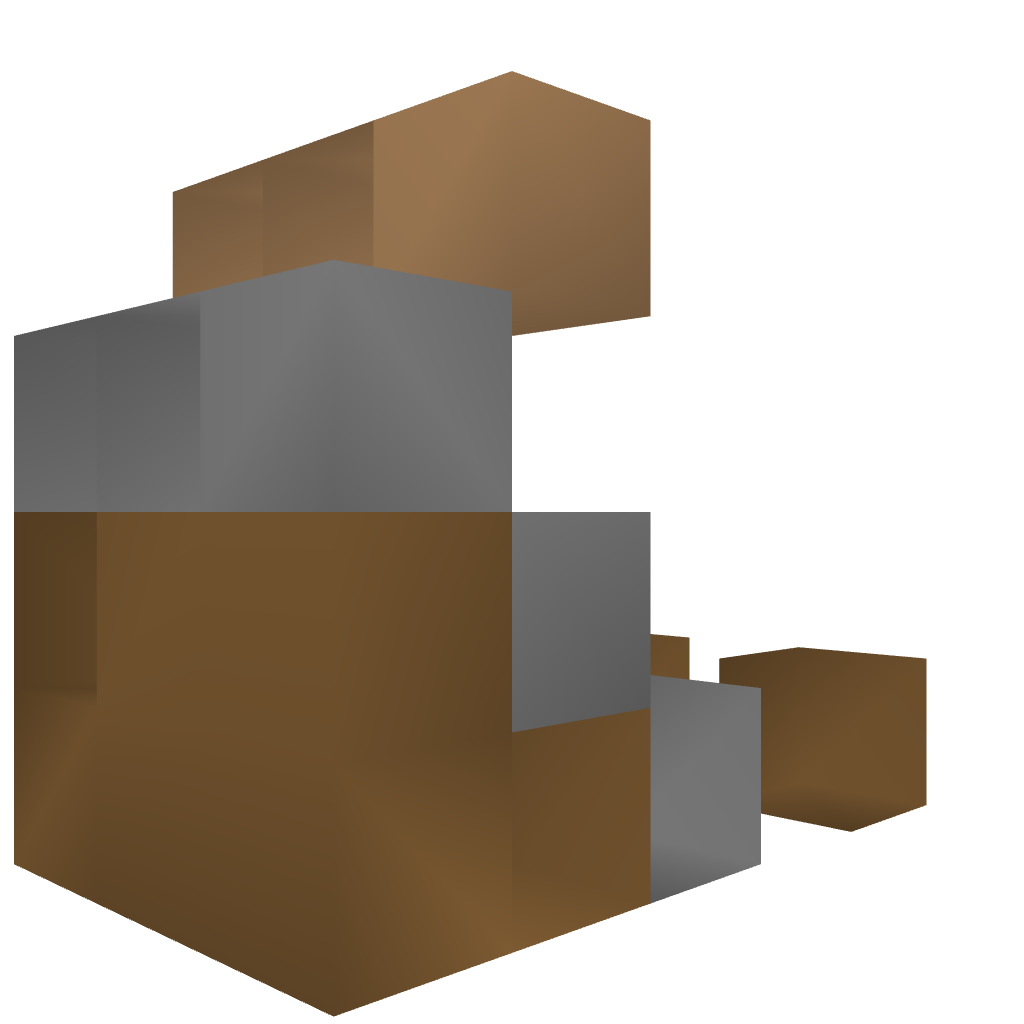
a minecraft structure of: Bongos!!! bad low quality